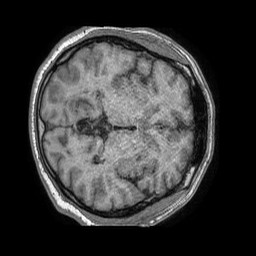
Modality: T1w
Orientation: axial
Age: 51
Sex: male
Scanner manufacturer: philips
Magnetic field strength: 1.5 T
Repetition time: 0.007747 s
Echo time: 0.003572 s